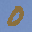
Label: 0